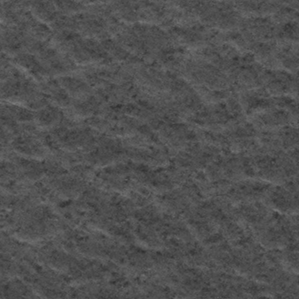
Label: frost